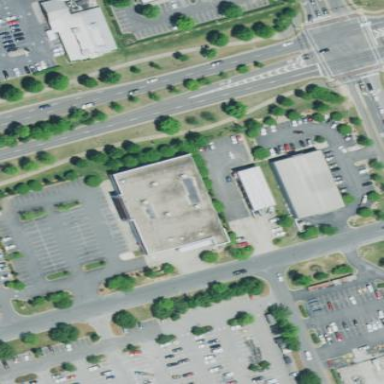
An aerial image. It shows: Building.